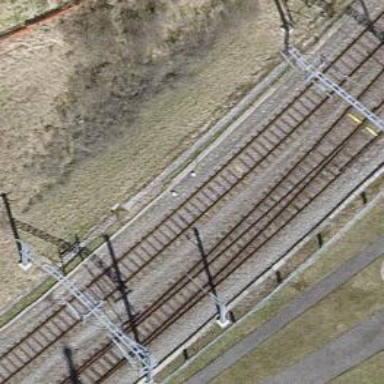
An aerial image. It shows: Single railway track with electrification through contact line.